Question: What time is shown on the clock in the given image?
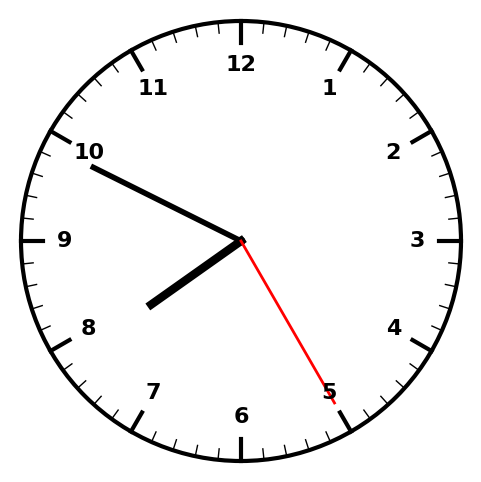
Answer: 07:49:25